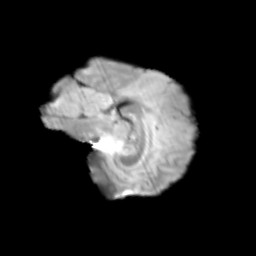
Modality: T2w
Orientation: sagittal
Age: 12
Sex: female
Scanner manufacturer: siemens
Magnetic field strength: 3 T
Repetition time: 3.8 s
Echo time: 0.07 s